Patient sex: M
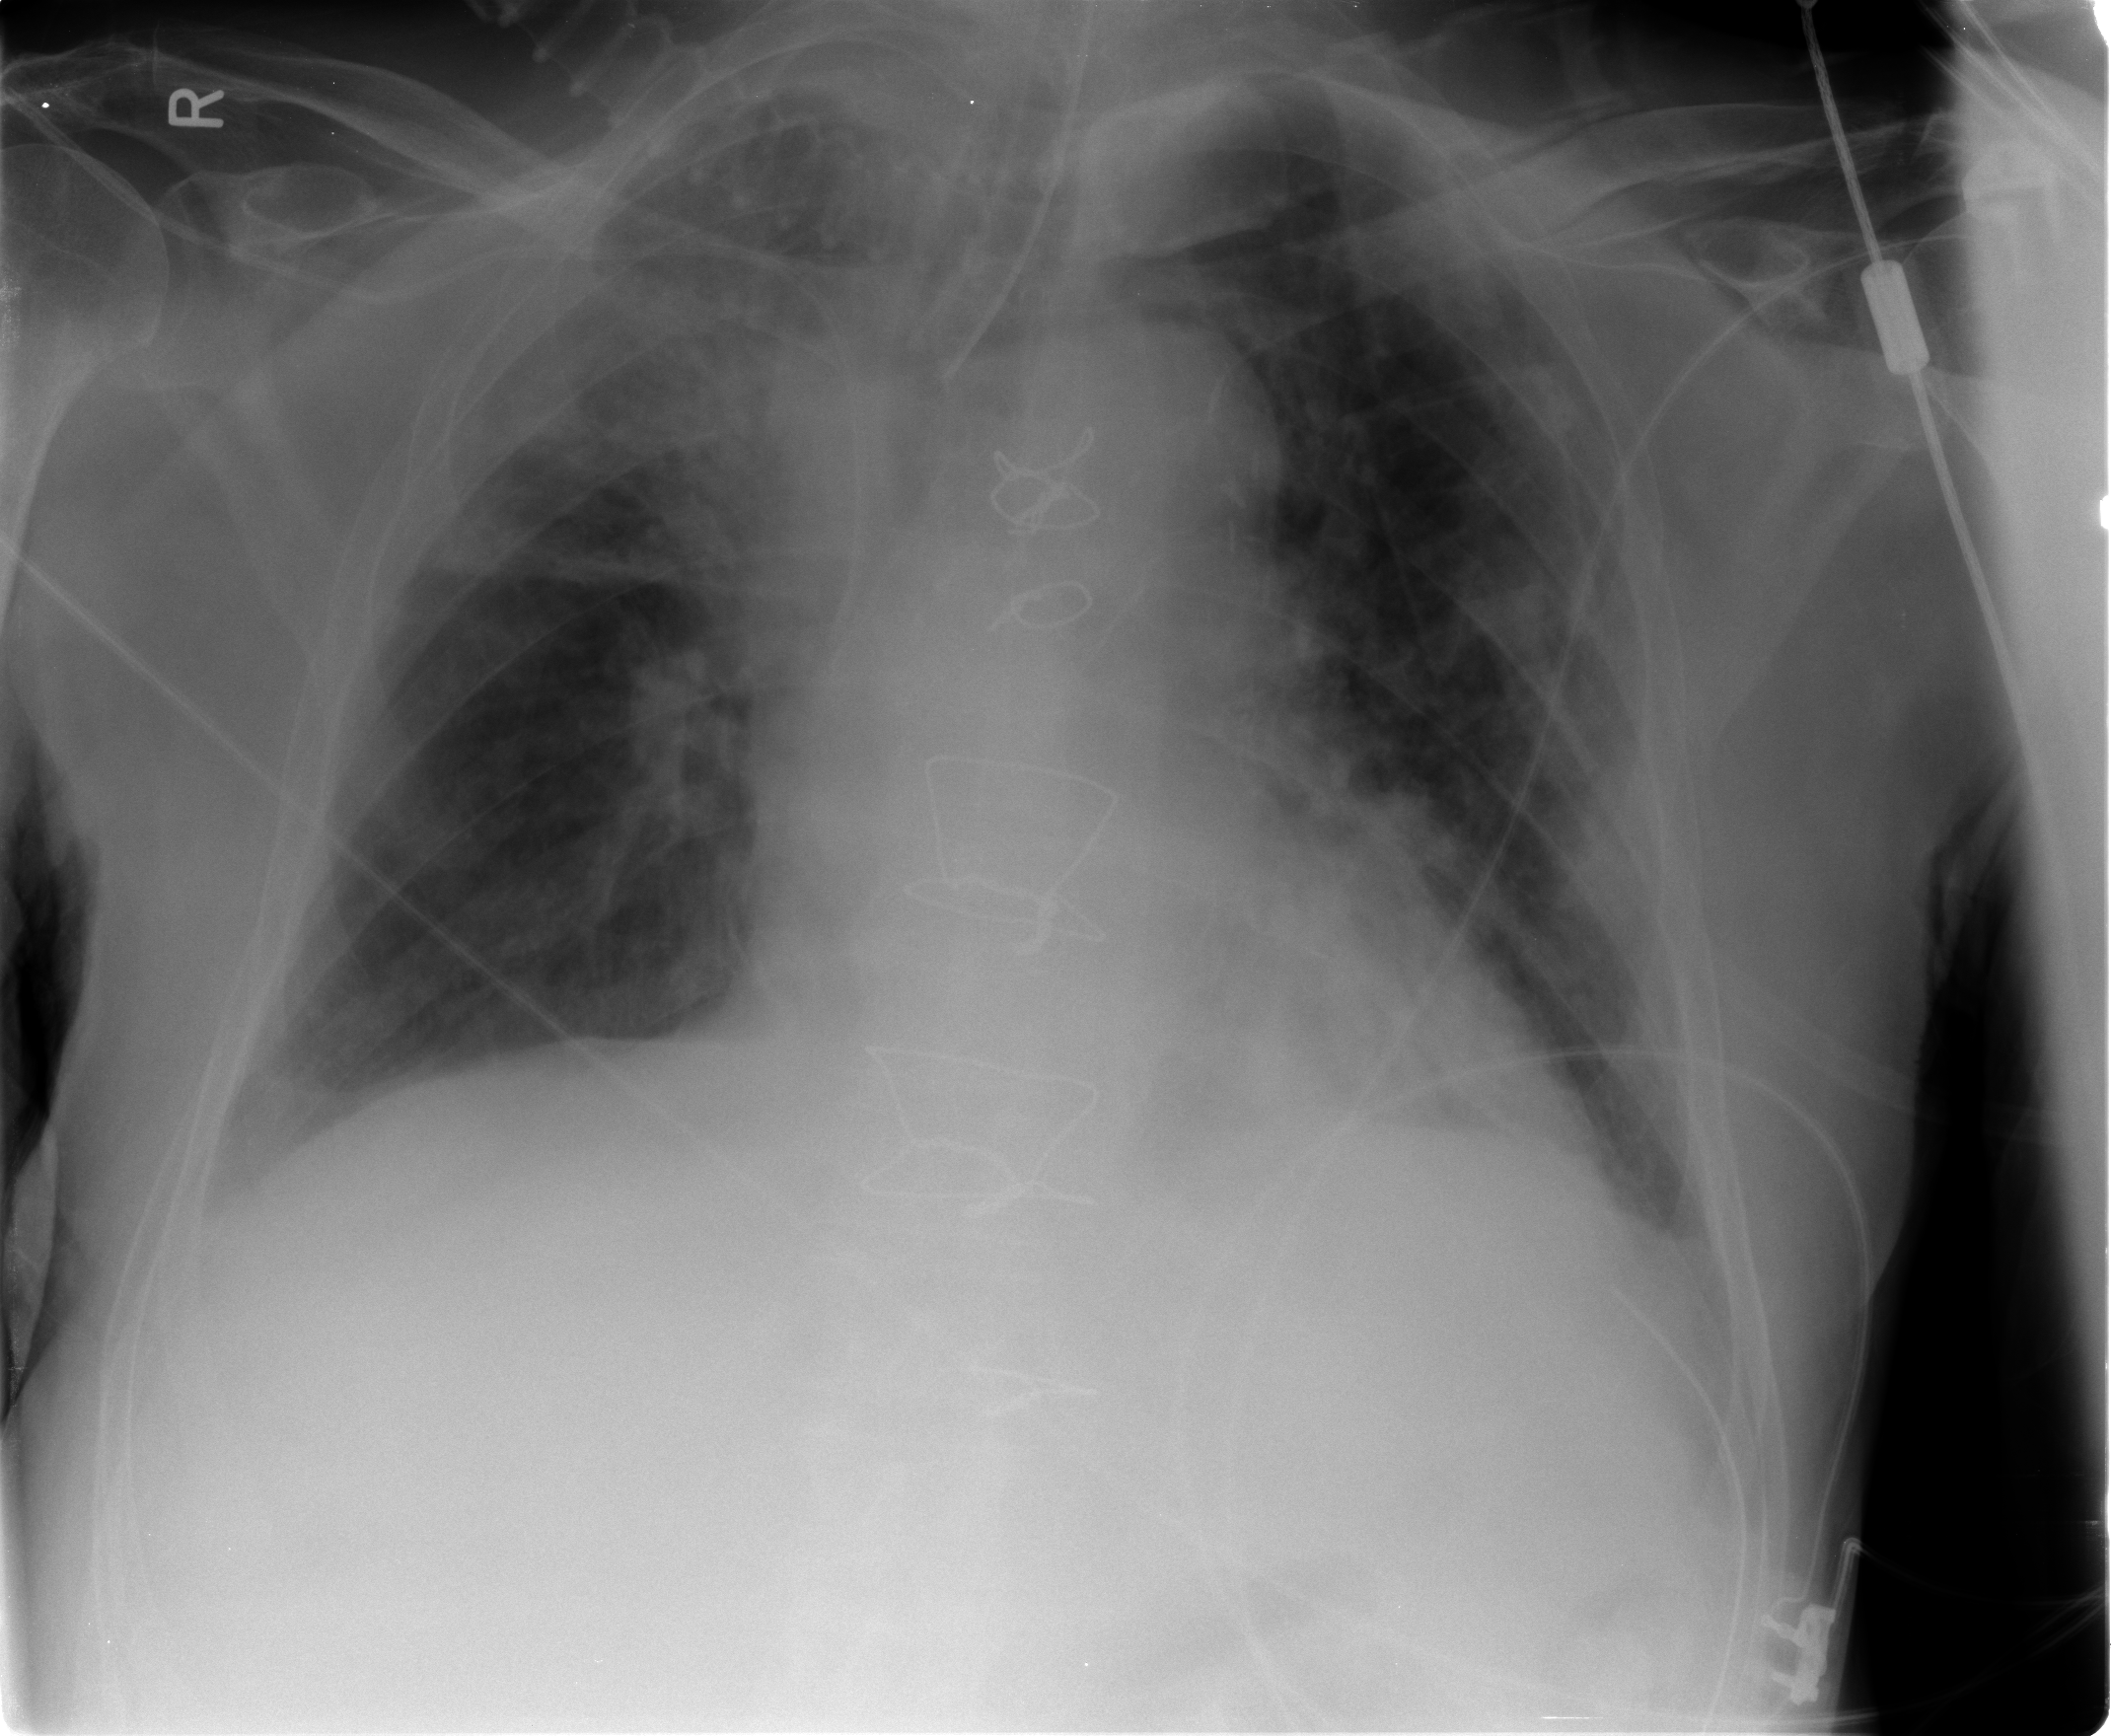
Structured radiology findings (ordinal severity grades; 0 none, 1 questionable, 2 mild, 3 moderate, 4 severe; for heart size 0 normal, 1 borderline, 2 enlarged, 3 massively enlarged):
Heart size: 1
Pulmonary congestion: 1
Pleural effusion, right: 0
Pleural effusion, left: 0
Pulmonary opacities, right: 3
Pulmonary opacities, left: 0
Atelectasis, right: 2
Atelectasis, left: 1